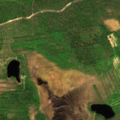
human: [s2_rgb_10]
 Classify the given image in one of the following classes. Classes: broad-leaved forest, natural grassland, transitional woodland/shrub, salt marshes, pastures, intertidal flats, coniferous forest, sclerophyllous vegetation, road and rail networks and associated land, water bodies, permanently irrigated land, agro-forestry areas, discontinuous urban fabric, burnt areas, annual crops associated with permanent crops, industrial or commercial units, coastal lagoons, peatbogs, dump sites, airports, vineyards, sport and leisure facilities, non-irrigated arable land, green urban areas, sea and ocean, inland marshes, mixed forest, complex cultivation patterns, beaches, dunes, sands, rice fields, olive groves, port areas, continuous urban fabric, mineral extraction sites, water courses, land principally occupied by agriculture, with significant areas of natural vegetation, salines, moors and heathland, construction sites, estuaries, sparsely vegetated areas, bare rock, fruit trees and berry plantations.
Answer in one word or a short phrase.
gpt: mixed forest, transitional woodland/shrub, peatbogs